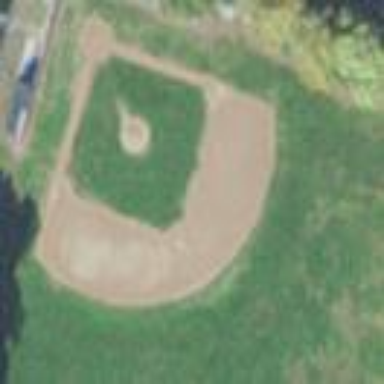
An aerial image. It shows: Baseball pitch for leisure and sports activities.